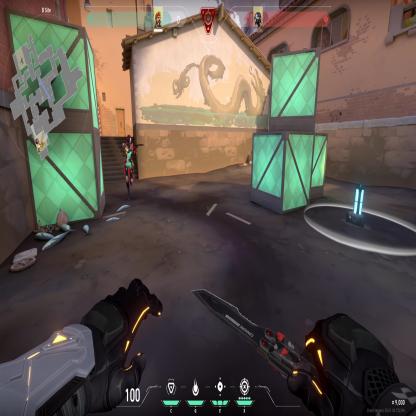
Label: enemy ; planted spike